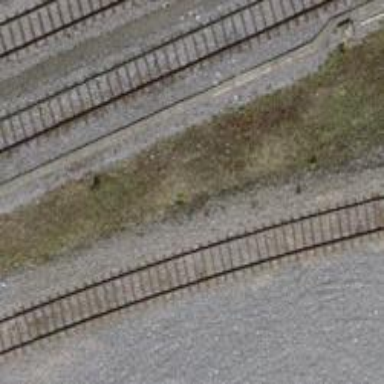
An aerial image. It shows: Railway yard.